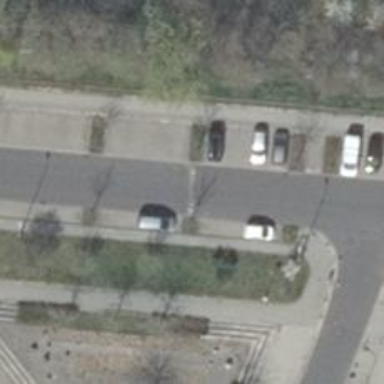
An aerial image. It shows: Table-style traffic calming feature.